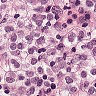
Metastatic tissue present: yes